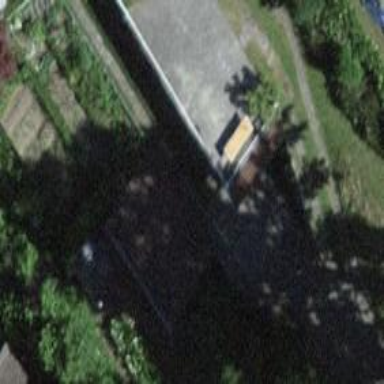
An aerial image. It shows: Shed.